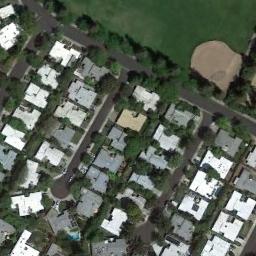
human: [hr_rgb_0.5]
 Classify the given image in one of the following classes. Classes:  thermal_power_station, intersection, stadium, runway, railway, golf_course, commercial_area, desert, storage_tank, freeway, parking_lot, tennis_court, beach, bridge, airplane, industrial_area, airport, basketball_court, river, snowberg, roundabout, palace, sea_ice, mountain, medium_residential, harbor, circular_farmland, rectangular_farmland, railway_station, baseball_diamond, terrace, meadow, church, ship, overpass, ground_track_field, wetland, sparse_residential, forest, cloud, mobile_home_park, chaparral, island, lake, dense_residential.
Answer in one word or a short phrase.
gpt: baseball_diamond